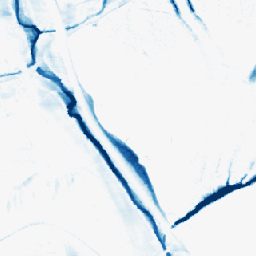
Category: morphological
Decomposition family: morphological_ellipse
Decomposition parameters: operation: closing
width: 10
height: 30
Upsampling method: nearest
Upsampling parameters: scale: 8
Upsampling scale: 8